Interaction volume radius: 5 \u00c5
Interaction volume height: 20 \u00c5
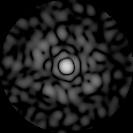
Disorder parameter: 0.7933